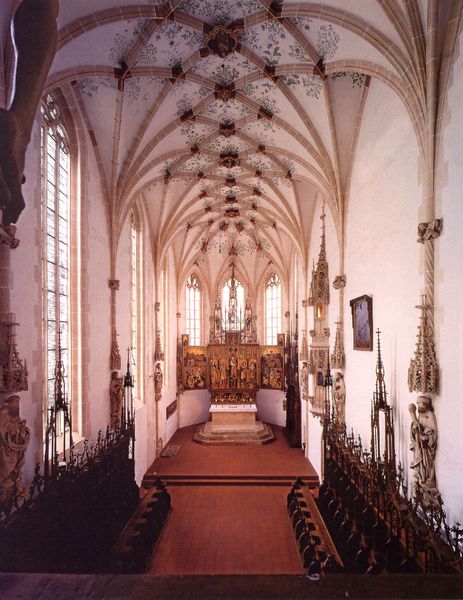
Titel: Blaubeuren, Klosterkirche
Standort: Blaubeuren, Klosterkirche (EU - D - BW)
Schlagwörter: weiß, braun, fenster, holz, gitter, decke, bogen, treppe, ornamente, verzierung, stufen, bögen, wände, halterung, altar, weiße wand, kreuzrippengewölbe gotik chorgestühl